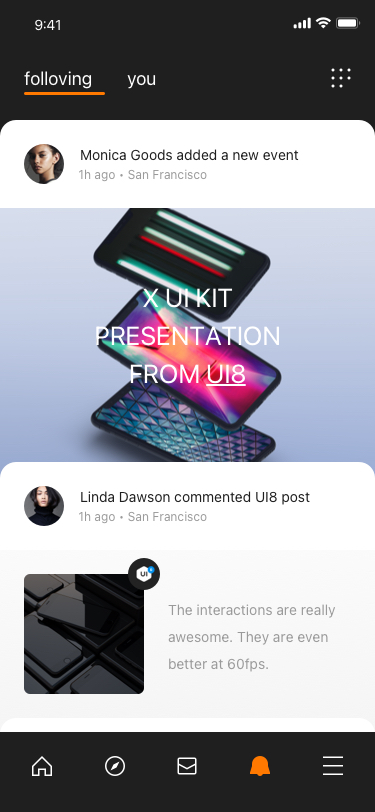
Text in this UI design:
folloving
you
x ui kit presentation from ui8
Monica Goods added a new event
1h ago • San Francisco
Linda Dawson commented UI8 post
1h ago • San Francisco
The interactions are really awesome. They are even better at 60fps.